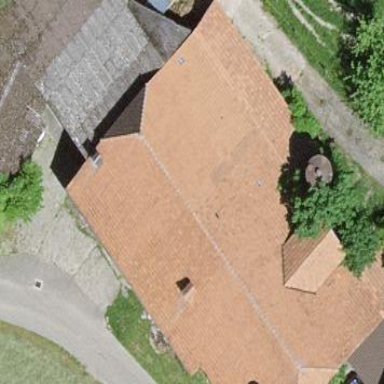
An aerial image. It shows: Farm building.